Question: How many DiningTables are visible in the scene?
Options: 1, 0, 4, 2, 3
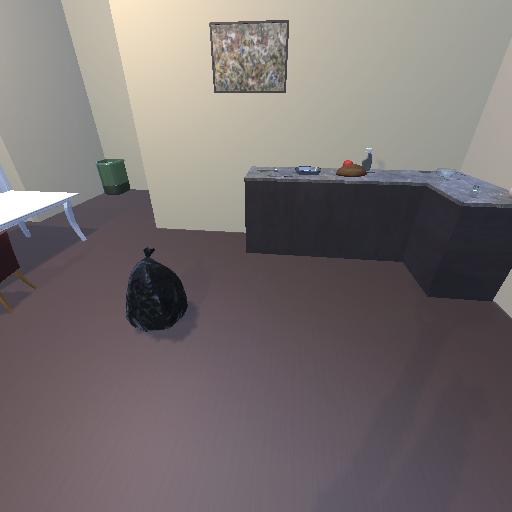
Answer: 1